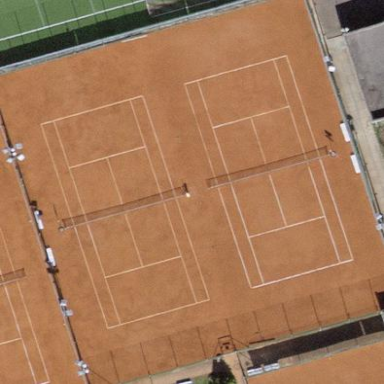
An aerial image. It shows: Tennis court on the leisure land pitch.